Question: Given the schedule below, what is the maximum total time (in minutes) a person can spend in lectures? The selected schedule MUST include at least one Mathematics lecture and at least one Art lecture. In the chart: blue for mathematics, green for physics, yellow for art, purple for music, and orange for physical education. All time nodes are integer multiples of 10 minutes.
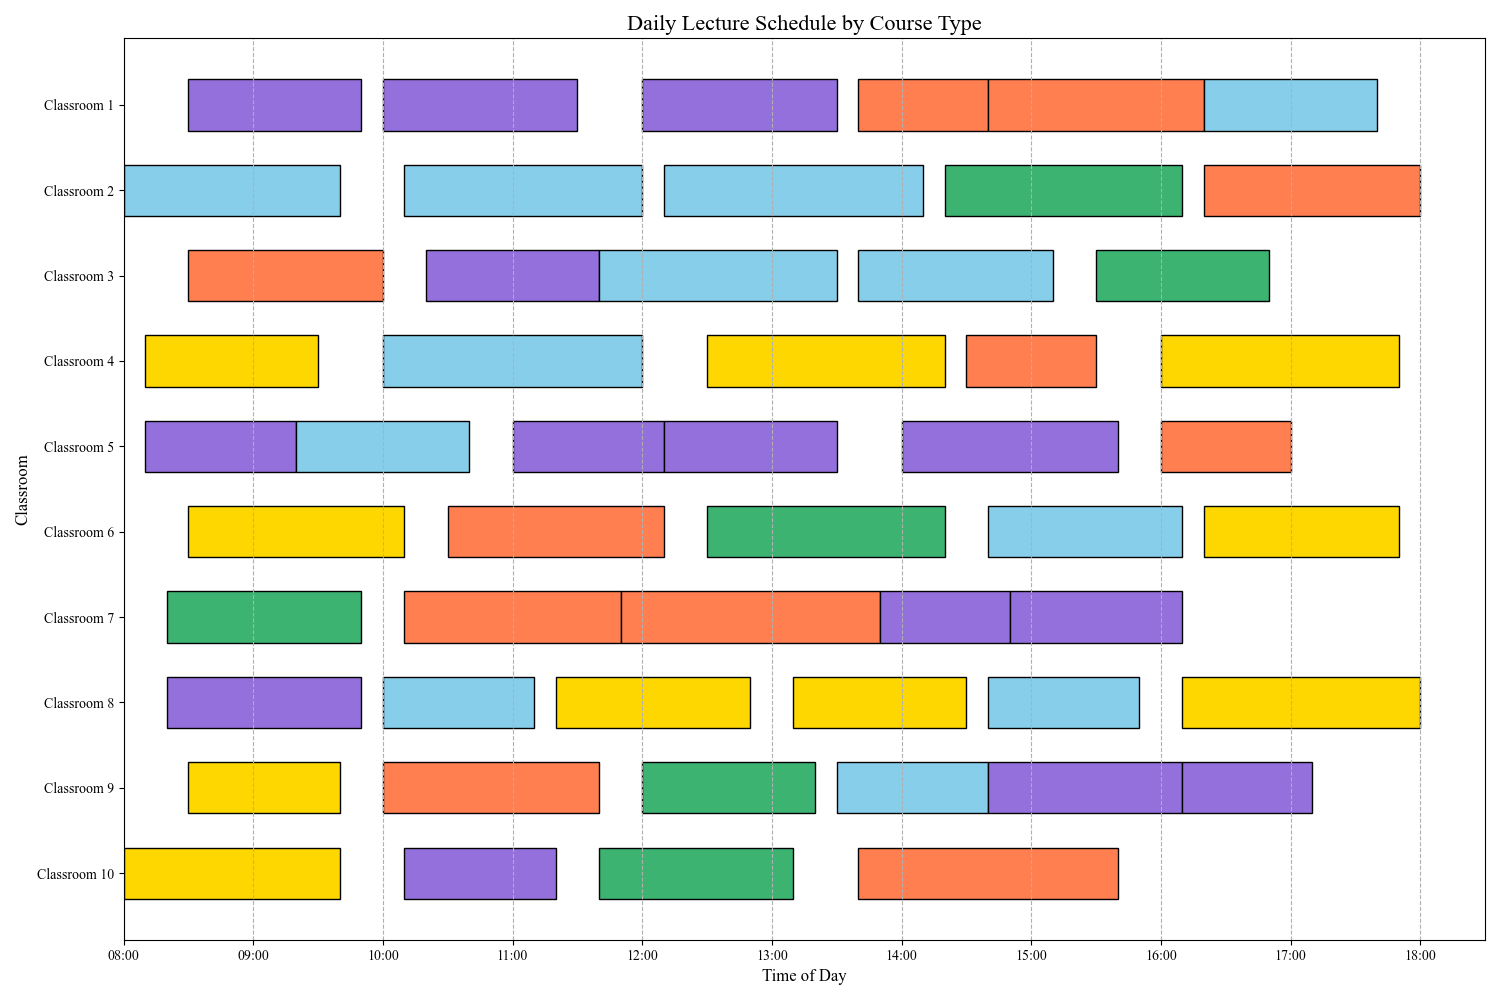
Answer: 570